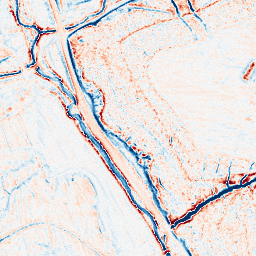
Category: edge_preserving
Decomposition family: anisotropic_diffusion
Decomposition parameters: iterations: 10
kappa: 100
gamma: 0.2
Upsampling method: bicubic
Upsampling parameters: scale: 4
Upsampling scale: 4